Question: I want to display image and text in one line like tripadvisor.in/
'''
<div style="display:inline-block">
<div style="display:inline;float:left">
<a href="CollegeProfile.php" class="white">
<h4 style="margin-bottom:10px;display:inline">Nice college to study</h4></a>
<br /><a href="CollegeProfile.php" class="white">Read reviews of Indian institute of management,Ahmedabad</a>
</div>
</div>
<div style="display:inline-block">
&nbsp;<img class="shakeImage" src="assets/img/author.jpg" style="border: 1px solid white;height:60px;display:inline" />
</div>
'''
It shows image and text in separate line like:

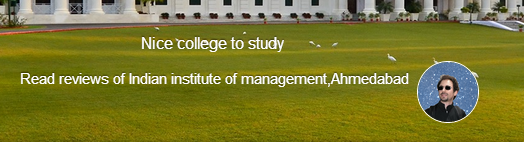
Answer: If you need to stick using 'div' elements, you can do this with the below:
## Demo Fiddle
HTML
'''
<div class='table'>
<div class='cell'>
<a href="CollegeProfile.php"><h4 >Nice college to study</h4></a>
<a href="CollegeProfile.php">Read reviews of Indian institute of management,Ahmedabad</a>
</div>
<div class='cell'>
<img class="shakeImage" src="assets/img/author.jpg" style="border: 1px solid white;height:60px;display:inline" />
</div>
</div>
'''
CSS
'''
.table {
display:table;
}
.cell {
display:table-cell;
vertical-align:middle;
}
h4 {
margin:0;
}
'''